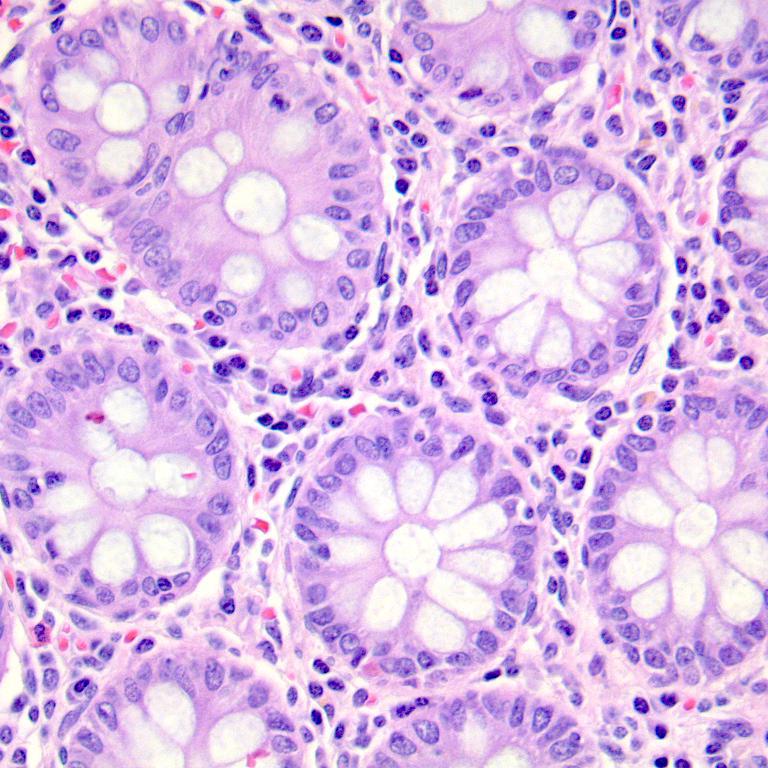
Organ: colon
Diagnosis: benign